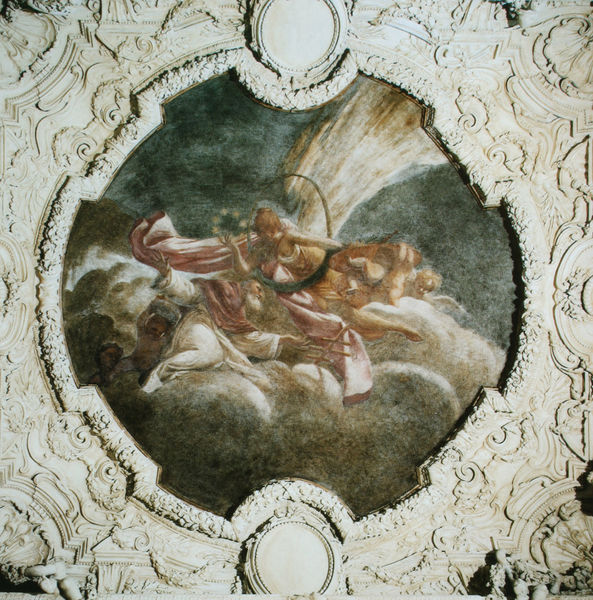
Titel: Appartement der Herzogin Margherita Farnese, Stanza dell'Alcova, Stuckarbeiten
Künstler: Paolo Frisoni
Standort: Piacenza
Institution: Palazzo Farnese
Schlagwörter: blau, blätter, dunkel, feuer, flügel, gemälde, gott, hand, himmel, mann, umhang, weiß, wolken, frauen, gelb, grün, ocker, bewegung, blumen, frau, grau, hell, licht, marmor, männer, nacht, raum, schwarz, zimmer, obst, rose, rot, schleier, schloss, tuch, wolke, malerei, ornament, alt, bart, architektur, barock, falten, rahmen, stein, hände, kirche, gewand, mantel, reich, decke, gewänder, girlande, krone, rokoko, rosa, fliegen, kreis, oval, rund, rundbild, engel, gemüse, relief, rad, kuppel, papst, kartusche, dekor, ornamente, verzierung, stuck, faltenwurf, model, ring, foto, fotografie, photographie, gewölbe, alter, greis, krank, medaillon, kreuz, stern, flug, schweben, sterne, strahl, kranz, mythologie, girlanden, photo, gebärden, eiss, farbfoto, jesus, götter, zeus, fresken, heiliger, heilige, deckengemälde, fresko, muscheln, schnecken, gerahmt, lilien, putten, maria, verzeirung, stahl, drama, sakral, reifen, gewölk, europa, feston, deckenmalerei, kriche, medaillons, freske, eierschalen, eingerahmt, deckenfresko, blake, stuk, deckenbild, william blake, modelstuck, doppelkreuz, deckenstuk, grewand, apotehose, des sutto in su